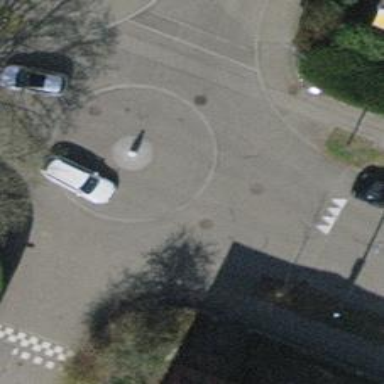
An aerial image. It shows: Rosette traffic calming feature.